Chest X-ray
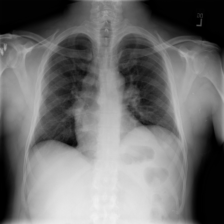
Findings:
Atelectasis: negative
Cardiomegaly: negative
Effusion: negative
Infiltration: negative
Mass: negative
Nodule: negative
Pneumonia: negative
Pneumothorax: negative
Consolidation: negative
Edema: negative
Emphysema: negative
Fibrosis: negative
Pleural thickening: negative
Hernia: negative